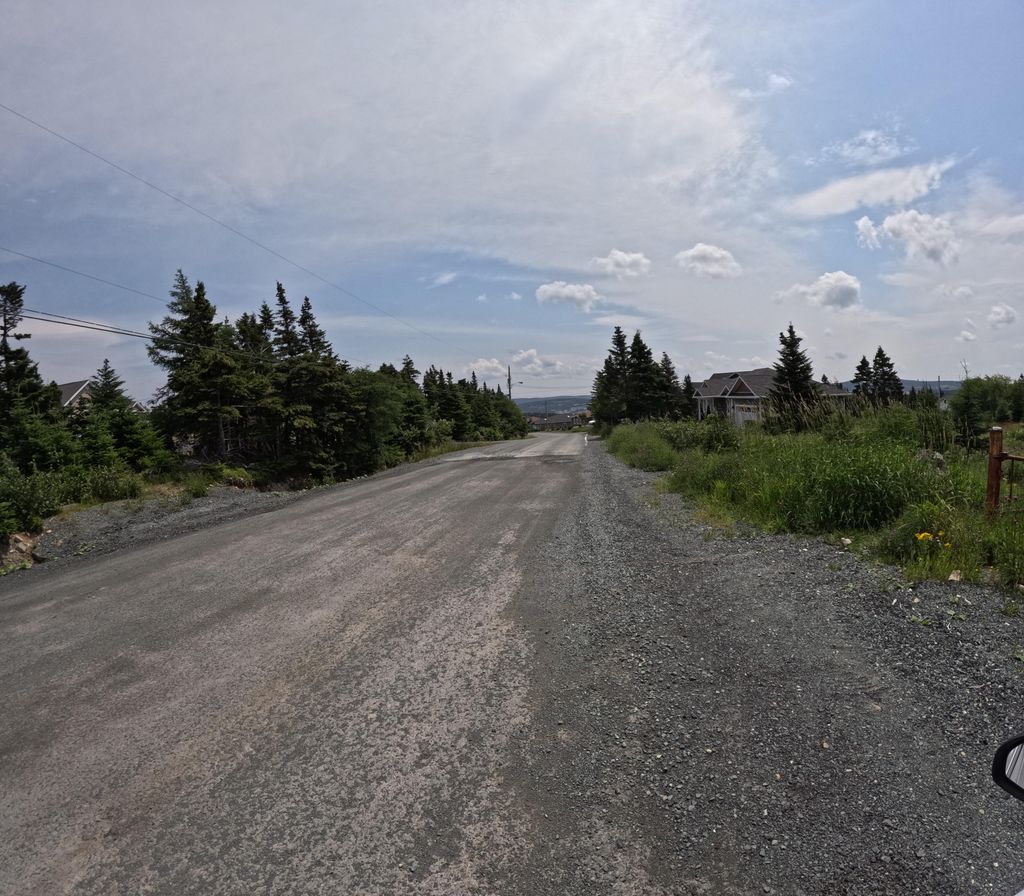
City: st_johns